Sex: F
Age: 70
Scanner: Avanto
Primary tumour origin: Other
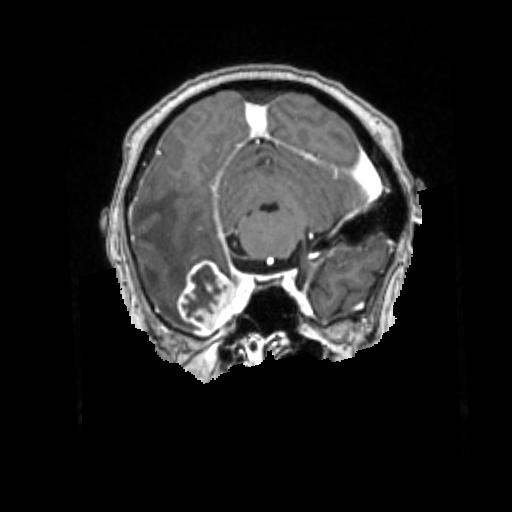
Segmented lesion volume (cc): 24.65
Number of lesion components: 2